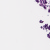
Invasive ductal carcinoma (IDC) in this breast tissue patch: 0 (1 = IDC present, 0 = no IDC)